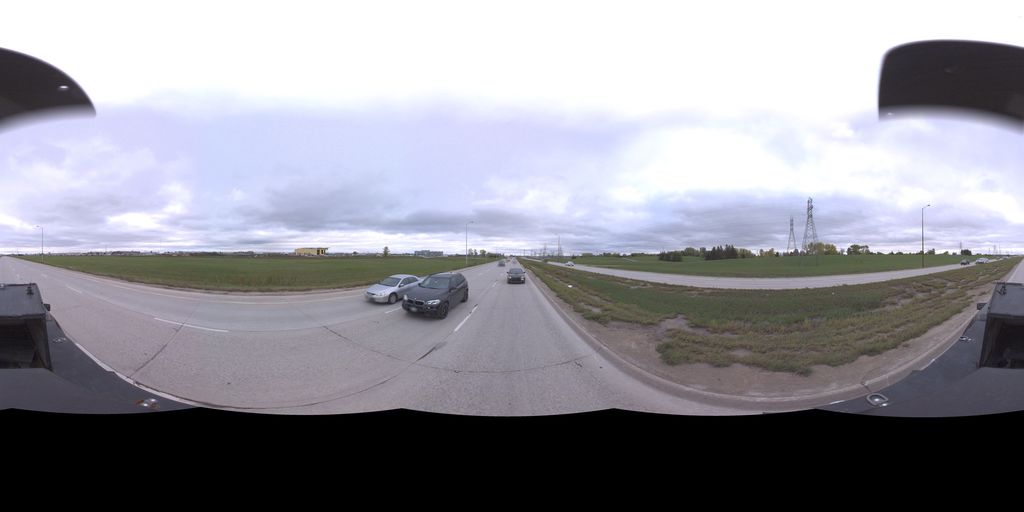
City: winnipeg